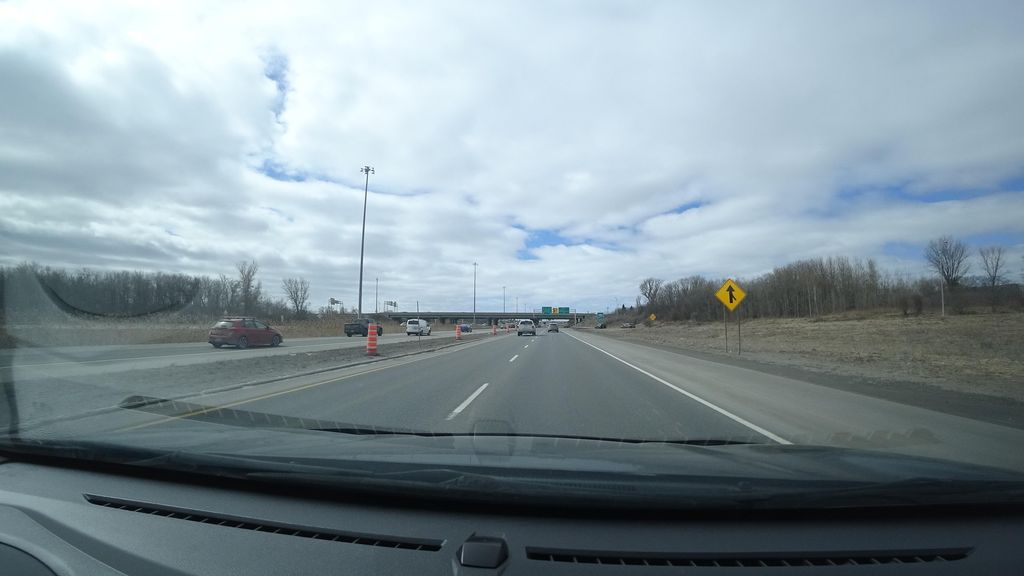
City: quebec_city